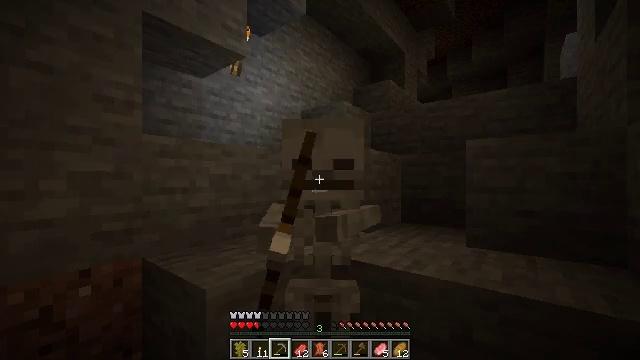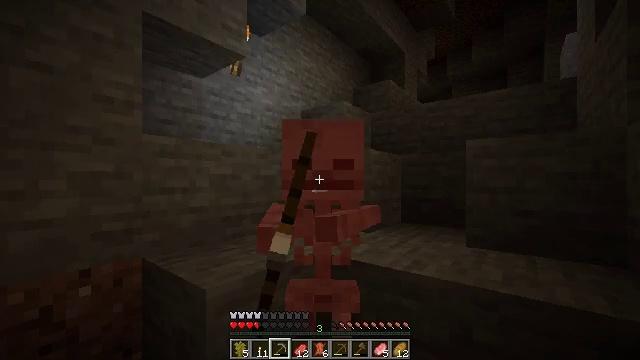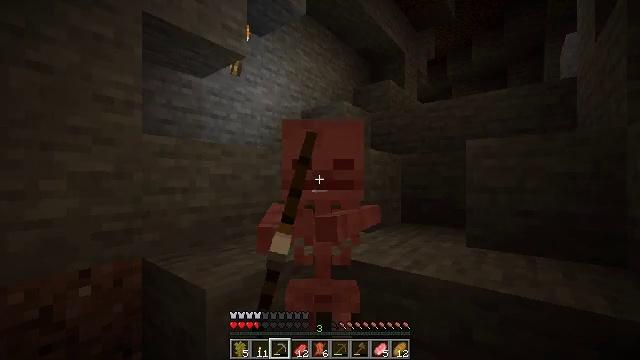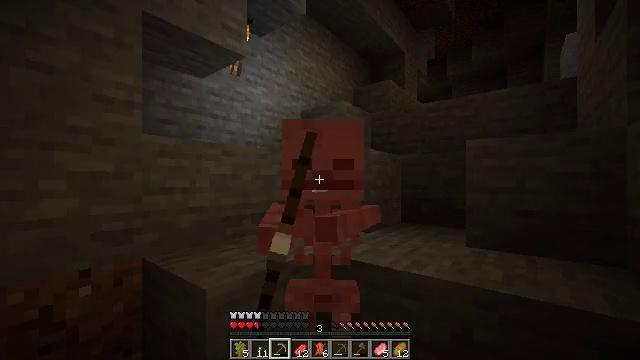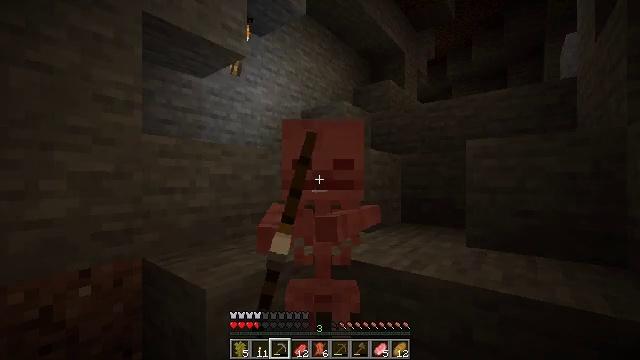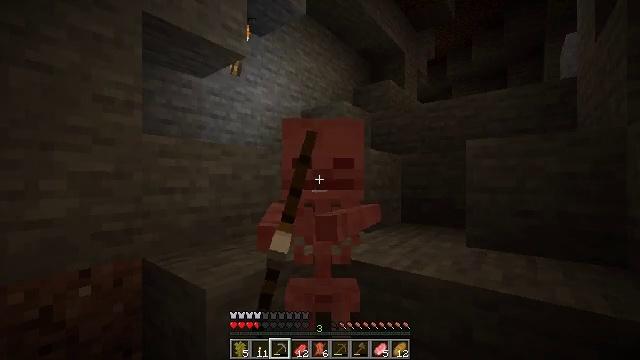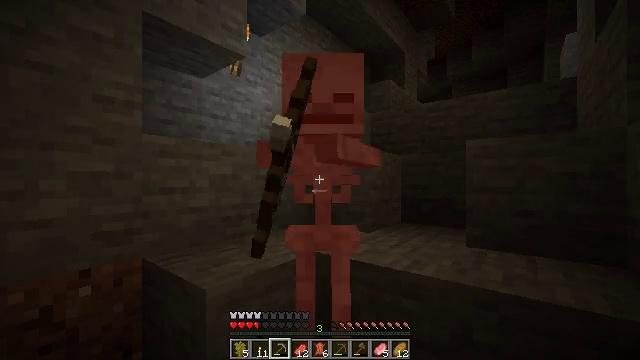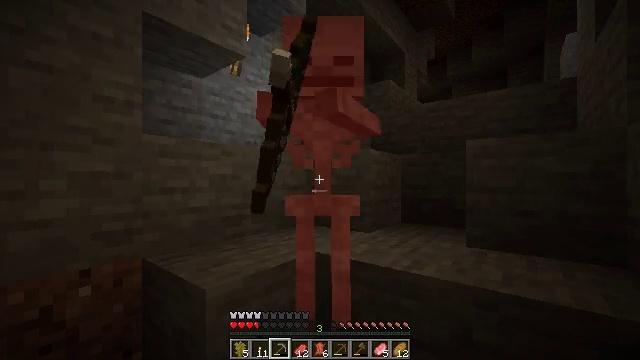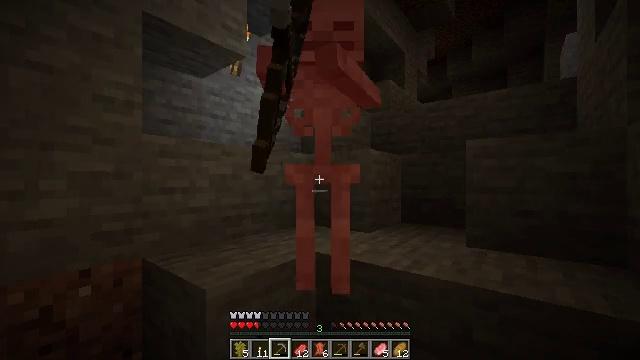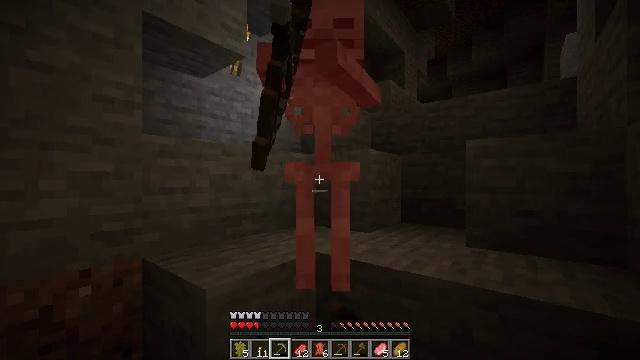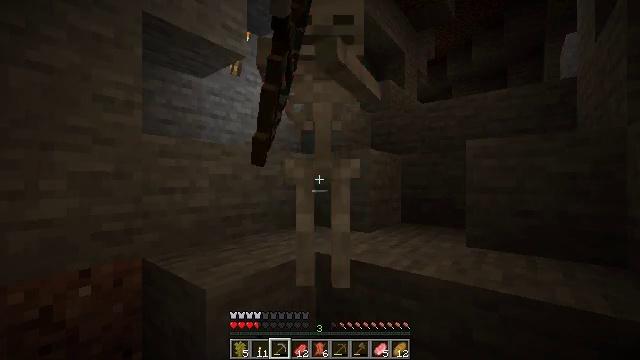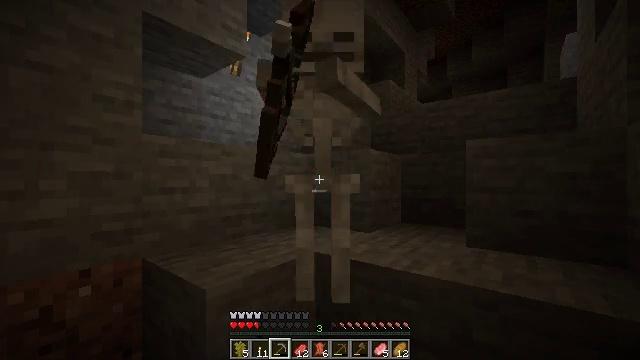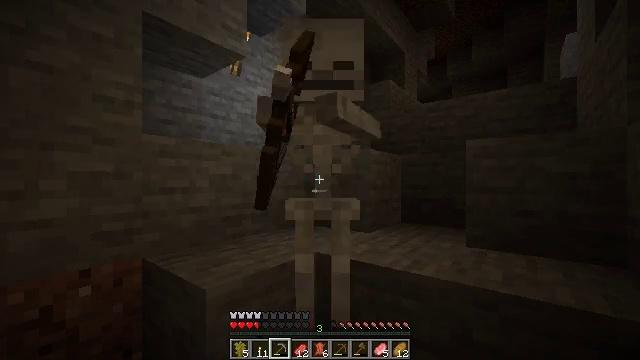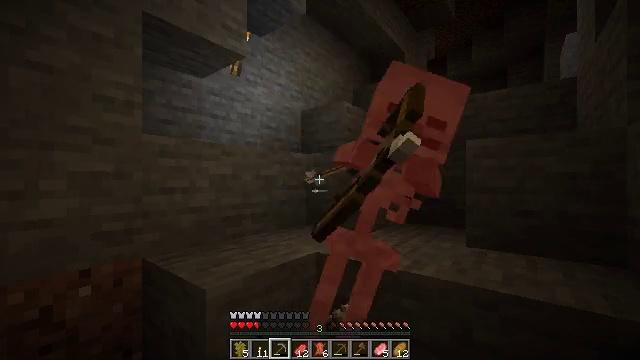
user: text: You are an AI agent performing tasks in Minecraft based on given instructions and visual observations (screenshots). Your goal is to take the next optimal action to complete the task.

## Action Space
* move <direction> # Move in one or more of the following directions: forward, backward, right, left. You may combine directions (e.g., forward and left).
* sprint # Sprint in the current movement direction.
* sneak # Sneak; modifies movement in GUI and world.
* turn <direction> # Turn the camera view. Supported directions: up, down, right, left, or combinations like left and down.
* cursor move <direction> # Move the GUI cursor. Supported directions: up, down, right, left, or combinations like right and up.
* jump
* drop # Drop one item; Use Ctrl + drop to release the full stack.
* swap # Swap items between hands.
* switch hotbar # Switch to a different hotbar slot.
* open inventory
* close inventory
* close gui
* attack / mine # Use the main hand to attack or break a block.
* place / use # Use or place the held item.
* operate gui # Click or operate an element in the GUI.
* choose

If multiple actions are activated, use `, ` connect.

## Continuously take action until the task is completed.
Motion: motion action
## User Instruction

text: Fight a skeleton.
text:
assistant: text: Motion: attack / mine
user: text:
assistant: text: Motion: attack / mine
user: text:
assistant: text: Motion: no_op
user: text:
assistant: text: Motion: attack / mine
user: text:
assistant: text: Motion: attack / mine
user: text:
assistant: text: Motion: attack / mine
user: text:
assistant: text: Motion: no_op
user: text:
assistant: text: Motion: attack / mine
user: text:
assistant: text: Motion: attack / mine
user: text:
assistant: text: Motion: attack / mine
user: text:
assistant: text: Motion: attack / mine
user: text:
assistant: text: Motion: attack / mine
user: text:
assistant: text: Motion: attack / mine
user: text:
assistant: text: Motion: no_op